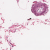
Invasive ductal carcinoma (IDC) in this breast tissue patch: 0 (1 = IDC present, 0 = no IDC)